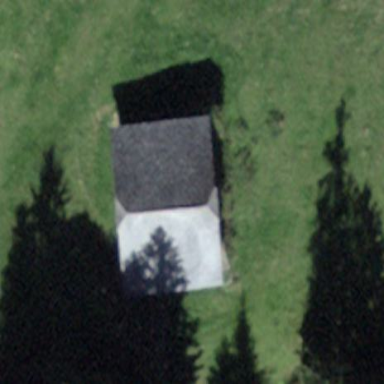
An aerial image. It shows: Rural barn.